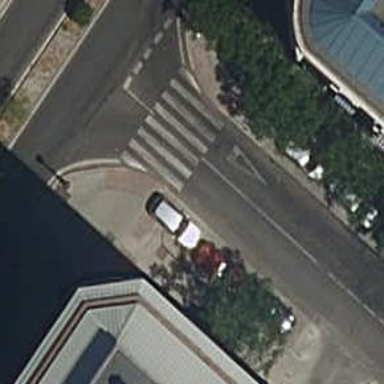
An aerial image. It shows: Zebra crossing on the road.